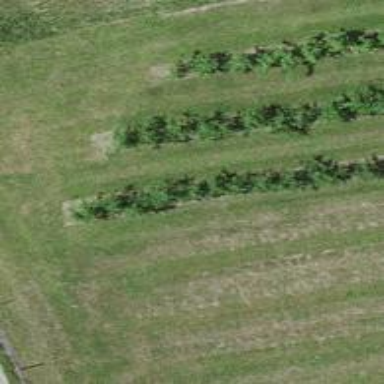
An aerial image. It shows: Windbreak denoted by row of trees.